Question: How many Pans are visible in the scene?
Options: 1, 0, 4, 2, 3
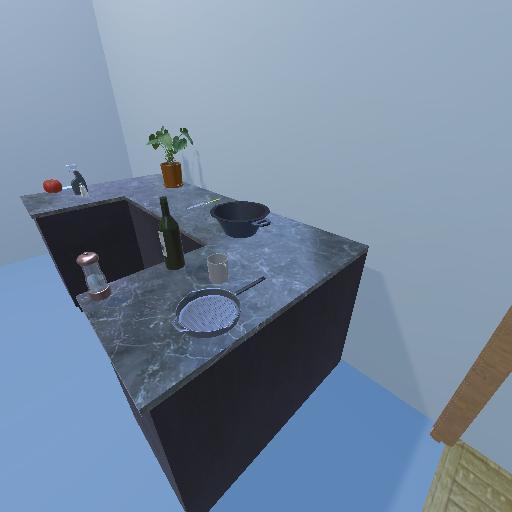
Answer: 1